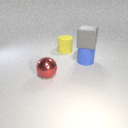
large yellow rubber cylinder behind large blue rubber cylinder